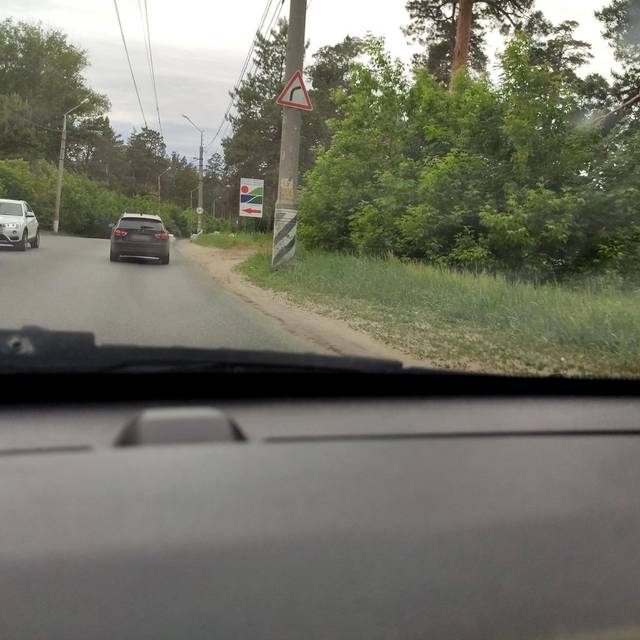
Region: Russia
Coordinates: 53.478, 49.363